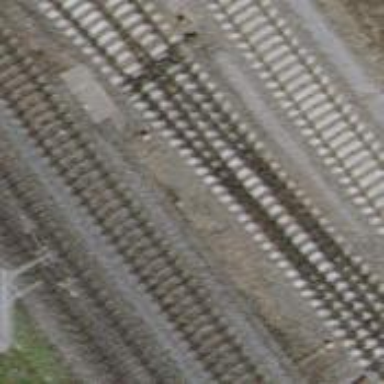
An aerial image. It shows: Railway switch.